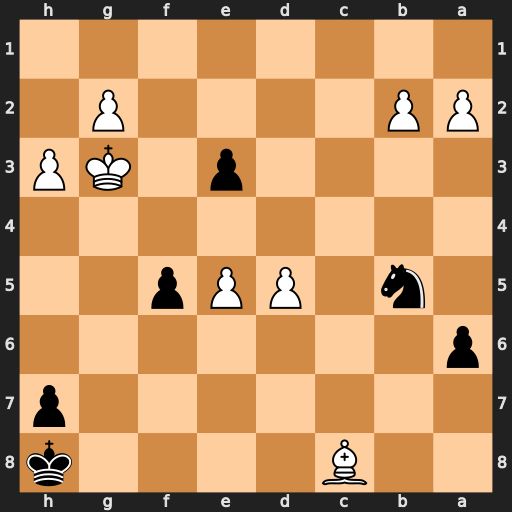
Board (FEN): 2B4k/7p/p7/1n1PPp2/8/4p1KP/PP4P1/8
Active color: b
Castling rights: -
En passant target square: -
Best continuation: f4+ Kf3 Nd4+ Kxf4 e2